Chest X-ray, AP view. Patient: 44 years old, sex M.
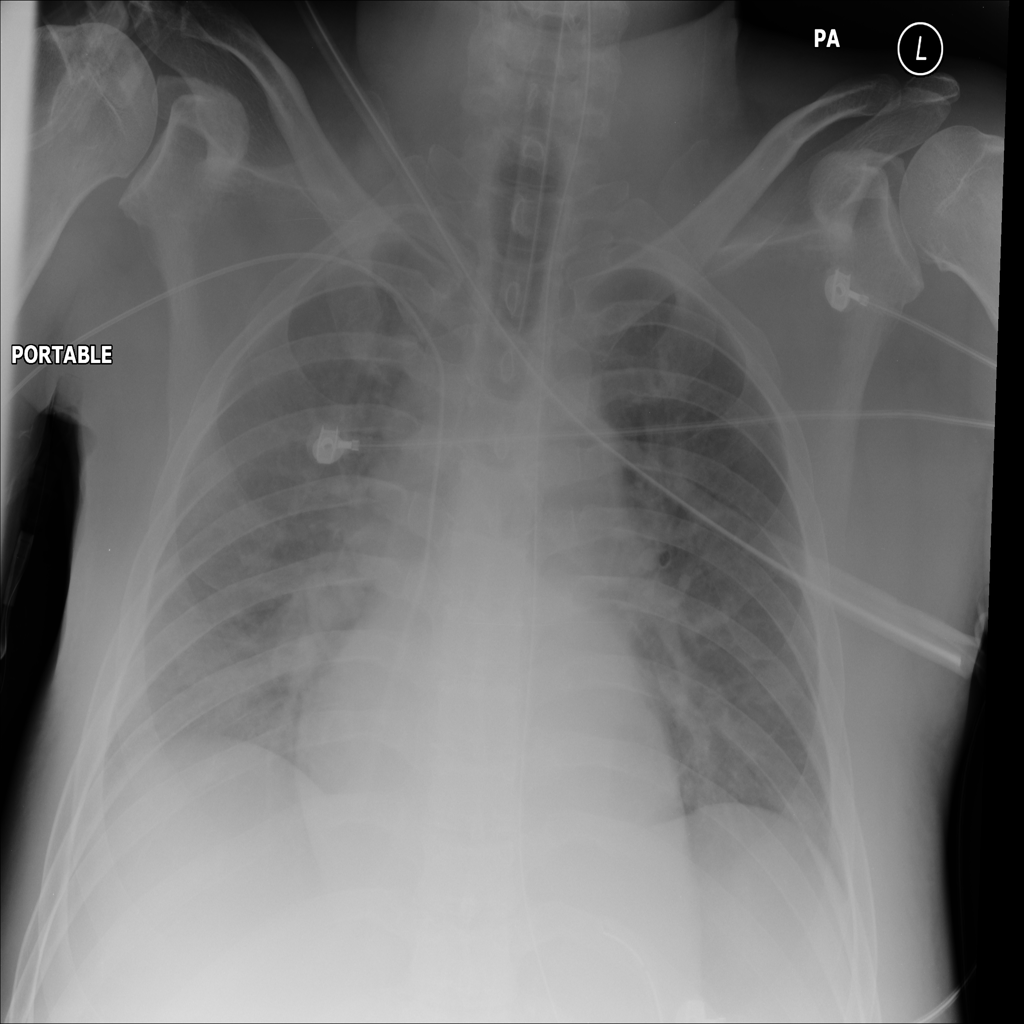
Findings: Infiltration